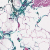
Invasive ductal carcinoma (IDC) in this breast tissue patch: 0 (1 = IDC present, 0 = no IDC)